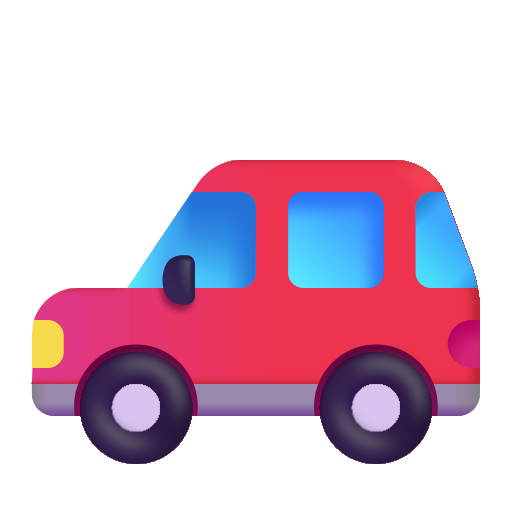
automobile color